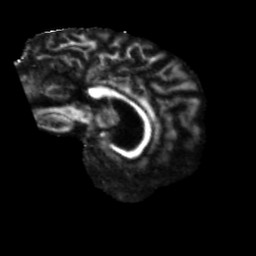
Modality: FA
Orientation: sagittal
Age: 55
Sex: male
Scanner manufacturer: siemens
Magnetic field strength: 3 T
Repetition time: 5.47 s
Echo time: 0.0854 s